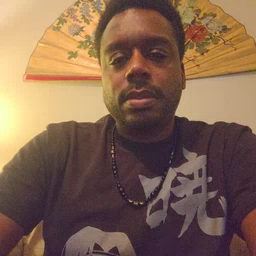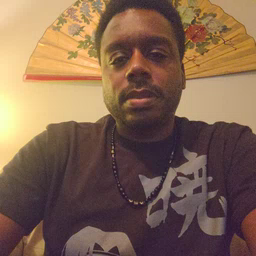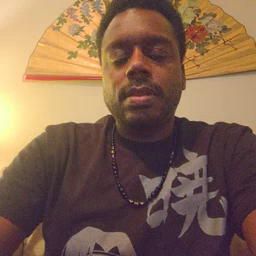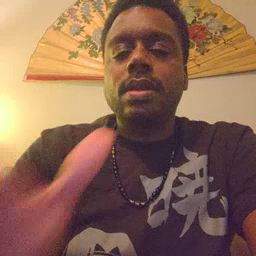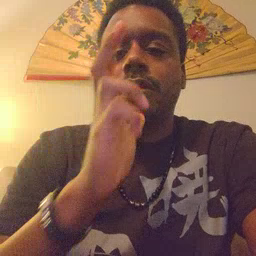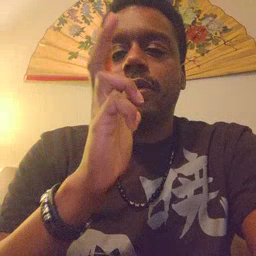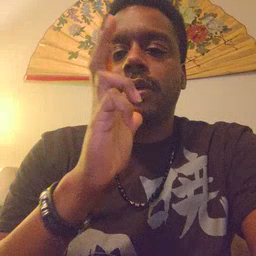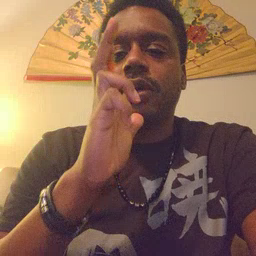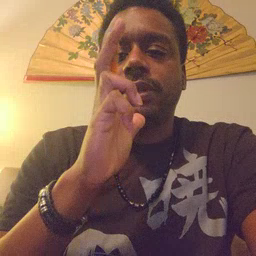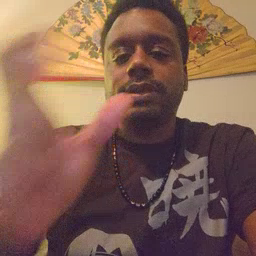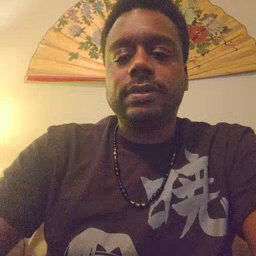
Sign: hen